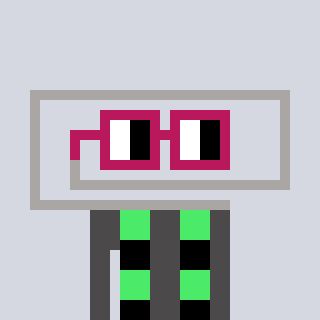
a pixel art character with square dark red glasses, a paperclip-shaped head and a grayscale-colored body on a cool background